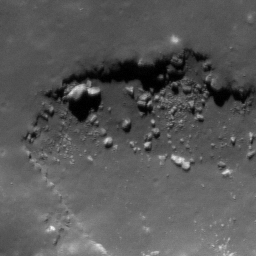
Pit: Copernicus LB5
Host crater: Copernicus
Host type: impact_melt
Lunar coordinates: latitude 10.235, longitude 339.69